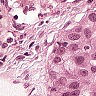
Metastatic tissue present: yes